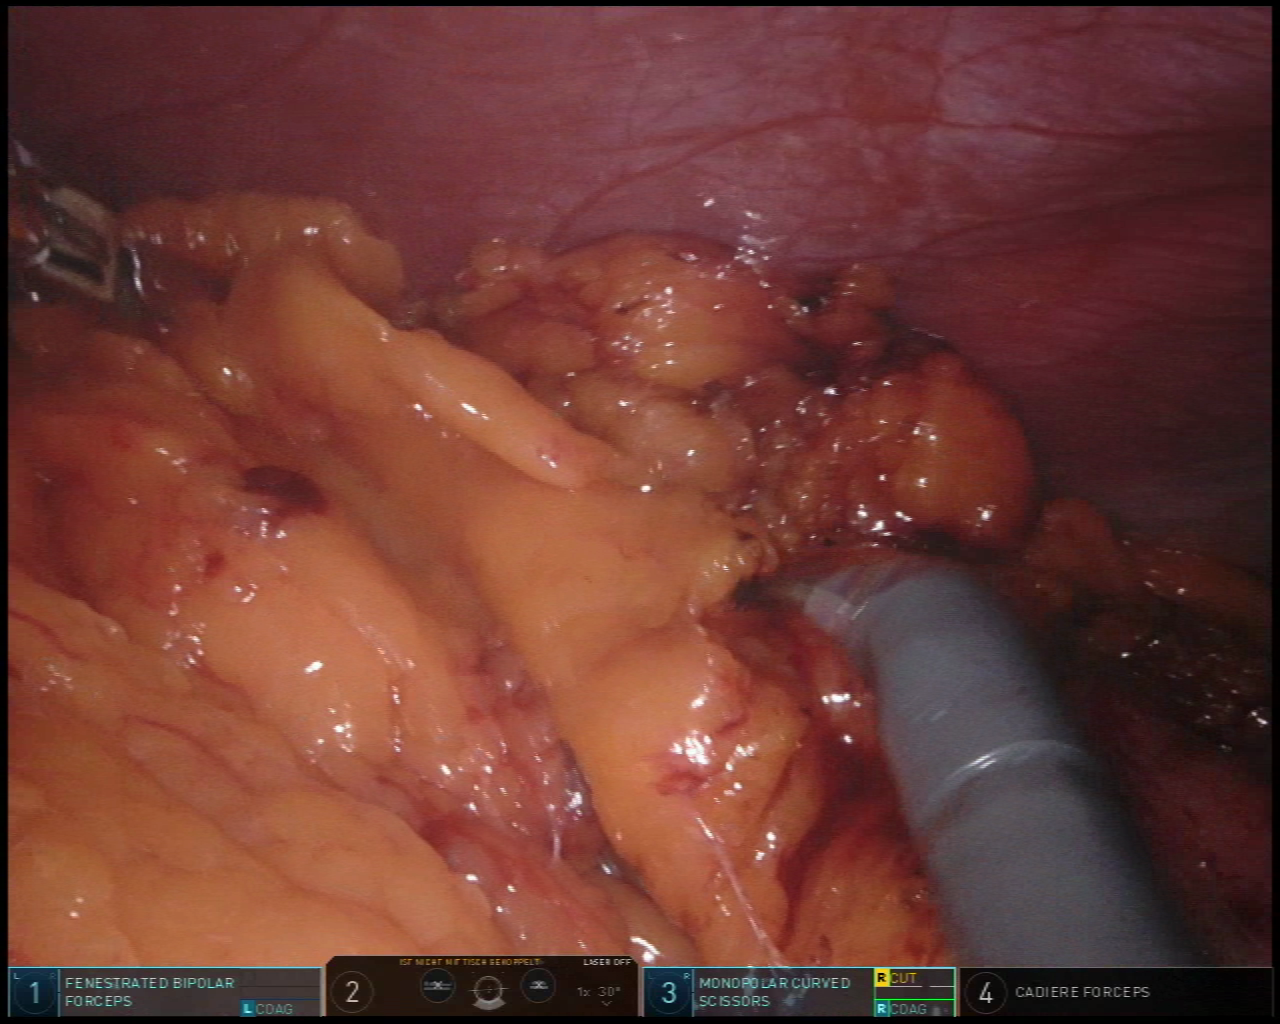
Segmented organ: abdominal_wall
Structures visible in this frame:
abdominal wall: yes
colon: no
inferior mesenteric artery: no
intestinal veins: no
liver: no
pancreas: no
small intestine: no
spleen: no
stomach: no
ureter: no
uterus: no
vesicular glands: no